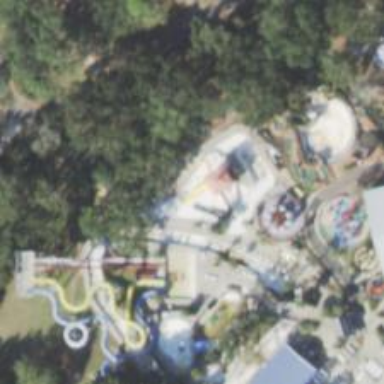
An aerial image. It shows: Water slide attraction.